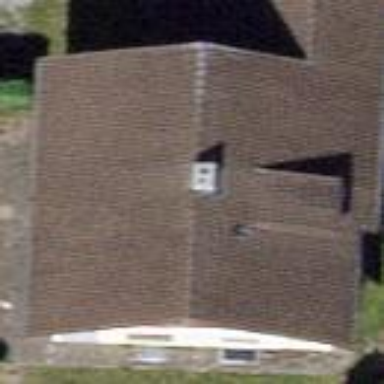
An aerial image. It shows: Gabled roof house.